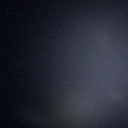
Screen state: off